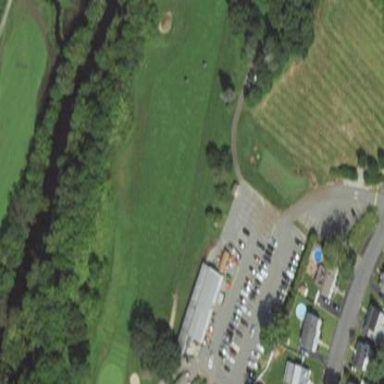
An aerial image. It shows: Golf fairway surrounded by grass.